Question: I'm trying to use the XML parsing capabilities of VB.net
Here is some XML returned from Google's traffic directions API.

My VB.net code to get the Total distance value is
'''
returnedDistanceMeters = returnedXML...<route>...<leg>...<distance>...<value>.Value
'''
But it is "short cutting" to the value in the first "step" node and giving me 88 where I want 193108. How do I avoid it jumping to the first node called "distance" ?
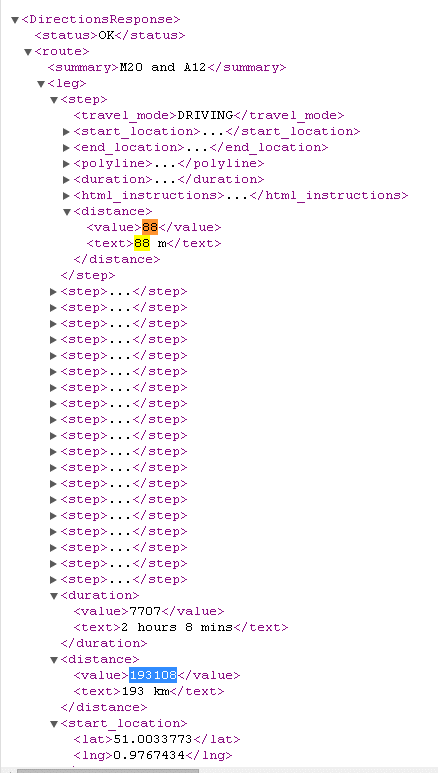
Answer: I don't know if there is a better way. But every time I have to work with xml on .net I prefer to use xsd.exe to create a class.
<URL>
After adding the .vb file to your project, you can initialize the class from a xml file using this function:
'''
Private Function getTraficFromFile(ByVal path As String) As trafic
Dim stream As New IO.StreamReader(path)
Dim ser As New Xml.Serialization.XmlSerializer(GetType(trafic))
Dim mytrafic As New trafic
mytrafic = CType(ser.Deserialize(stream), trafic)
stream.Close()
Return mytrafic
End Function
'''
You can access the xml values like normal properties, in your case something like:
'''
Dim mytraffic as trafic = getTraficFromFile(path)
MsgBox(mytraffic.route.leg.step(19).distance)
'''